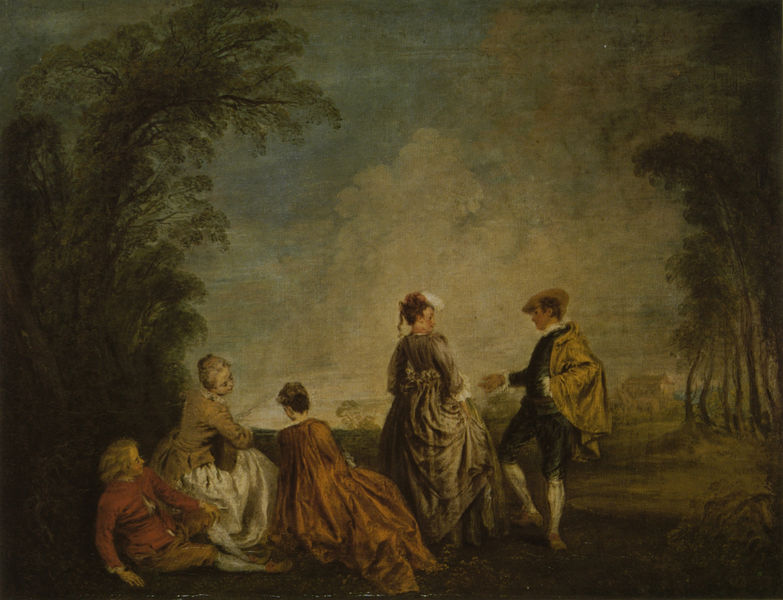
Titel: La proposition embarrassante, Der verwirrende Vorschlag
Künstler: Antoine Watteau
Standort: Leningrad
Institution: Musée de l'Ermitage
Schlagwörter: baum, blau, dunkel, feder, gemälde, gewitter, gruppe, hand, himmel, kopf, mann, schatten, umhang, weiß, wolken, bäume, frauen, gelb, grün, landschaft, menschen, mädchen, ocker, sitzen, abend, ausschnitt, bewegung, braun, bunt, damen, elegant, frankreich, frau, frisur, frisuren, grau, haar, hintergrund, hut, hüte, kleid, kleider, licht, männer, orange, pastell, reden, rücken, schwarz, straße, unterhalten, vordergrund, ölbild, ausblick, dame, gebäude, gras, haus, park, rasen, rot, tuch, weg, wiese, wolke, beige, fest, gesellschaft, gespräch, haube, herren, leute, malerei, mode, rock, tanz, gesichter, hose, jacke, jung, kappe, mütze, arm, barock, falten, silber, stehen, weit, fünf, gesten, herr, niederlande, portrait, öl, erde, ferne, häuser, natur, stamm, weide, gehen, hütte, boden, land, gewand, gold, haare, mantel, reich, sitzend, stehend, stoff, tücher, adel, drei, gewänder, kind, paar, personen, bühne, theater, gainsborough, locken, rokoko, seide, vornehm, wald, genre, kinder, garten, beine, bewölkt, hellblau, perücke, adlig, aussicht, sommer, liebe, ruhe, liegen, düster, unterhaltung, zwei, röcke, schuhe, nachmittag, allee, herbst, hof, ausflug, idylle, pause, picknick, rast, drehen, figuren, französisch, romantik, ölgemälde, sturm, stämme, essen, sprechen, freizeit, vergnügen, faltenwurf, liegend, abendstimmung, waldrand, ortschaft, strümpfe, spaziergang, lichtung, arsch, barrett, bürger, treffen, malen, gruppenbild, französich, verschwommen, baumgruppe, dunke, sehnsucht, laubbäume, atmosphäre, adlige, höfisch, kniebundhose, landpartie, watteau, kniebundhosen, laute, edelmann, arkadien, drehung, schäfer, ausruhen, kniebund, dunkle farben, gesellig, wals, paare, schösschen, goldener schnitt, kniehose, picknik, blaun, wendung, wenden, kniehosen, erzählen, raffen, rote jacke, konversation, schäferspiel, leider, kkk, kelider, sizen, modisch, est, galanterie, schäferszene, seidenstoffe, 2 männer, galante szene, wold, plausch, kastanienbraun, dunkel tonig, höfisches gelage, leck kmich, weißer rock, 1780, vornehme gesellschaft, 18, 3 frauen, graues kleid, edelfräulein, jmenschen